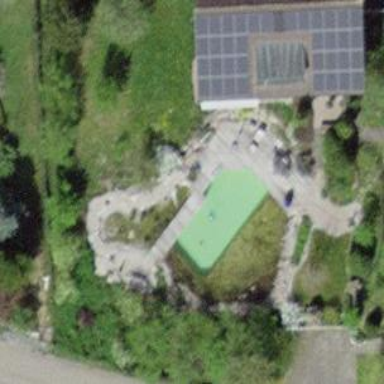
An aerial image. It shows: Swimming pool located in leisure land.